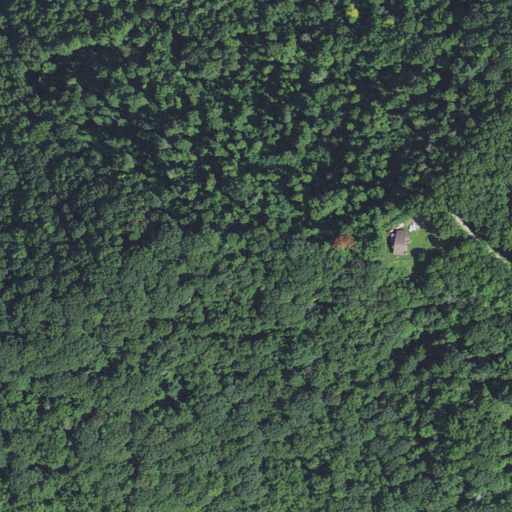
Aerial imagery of mountain in North Carolina named Ward Mountain containing deciduous forest, mixed forest, and open development